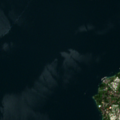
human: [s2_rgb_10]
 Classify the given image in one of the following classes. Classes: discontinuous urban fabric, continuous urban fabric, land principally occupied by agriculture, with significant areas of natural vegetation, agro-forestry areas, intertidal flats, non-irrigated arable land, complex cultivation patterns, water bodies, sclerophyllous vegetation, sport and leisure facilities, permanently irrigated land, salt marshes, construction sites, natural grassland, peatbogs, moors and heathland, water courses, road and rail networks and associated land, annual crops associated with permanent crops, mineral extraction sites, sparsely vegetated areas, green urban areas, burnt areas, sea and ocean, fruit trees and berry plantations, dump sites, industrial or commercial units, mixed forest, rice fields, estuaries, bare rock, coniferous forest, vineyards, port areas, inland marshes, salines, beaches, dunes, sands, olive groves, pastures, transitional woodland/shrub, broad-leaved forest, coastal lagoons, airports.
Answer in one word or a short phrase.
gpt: discontinuous urban fabric, water bodies